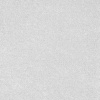
Atmospheric dust classification: dusty